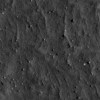
Atmospheric dust classification: not_dusty